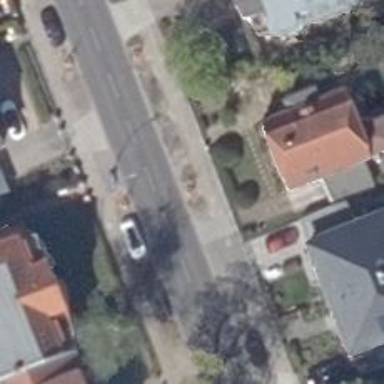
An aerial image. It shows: Avenue lined with broadleaved deciduous trees.